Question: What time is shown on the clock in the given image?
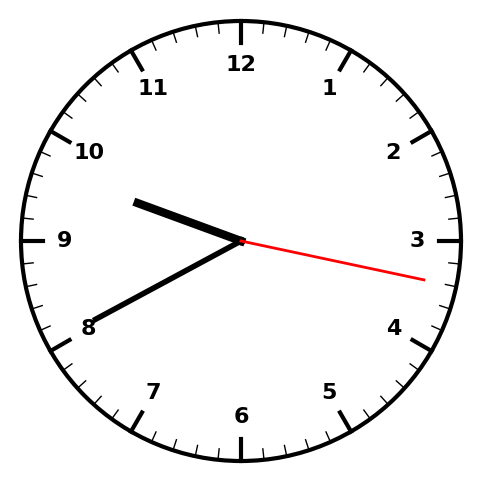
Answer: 09:40:17